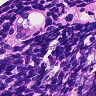
Metastatic tissue present: no